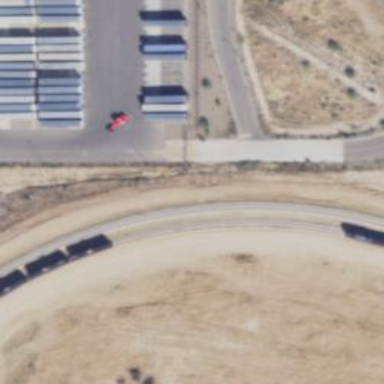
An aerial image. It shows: Rail spur service.